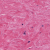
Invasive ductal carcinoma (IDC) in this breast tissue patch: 0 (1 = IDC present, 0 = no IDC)